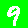
Digit: 9